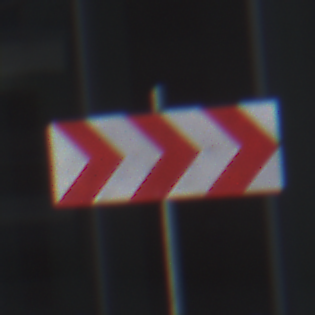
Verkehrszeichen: RichtungstafelnInKurvenGrossLinks
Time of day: MorningAfternoon
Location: Outdoor (Urban)
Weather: PartlyCloudy
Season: NotSpecified
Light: Natural